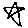
Label: star